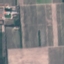
Land use / land cover: PermanentCrop